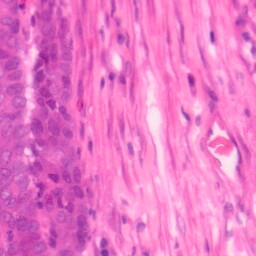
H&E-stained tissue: Colon